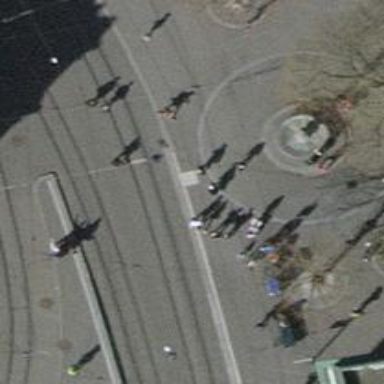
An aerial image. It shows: Tram stop for public transport.